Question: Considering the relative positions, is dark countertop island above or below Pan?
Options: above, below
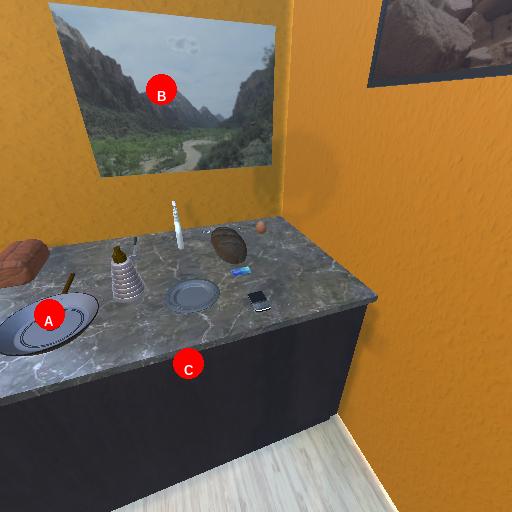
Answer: above